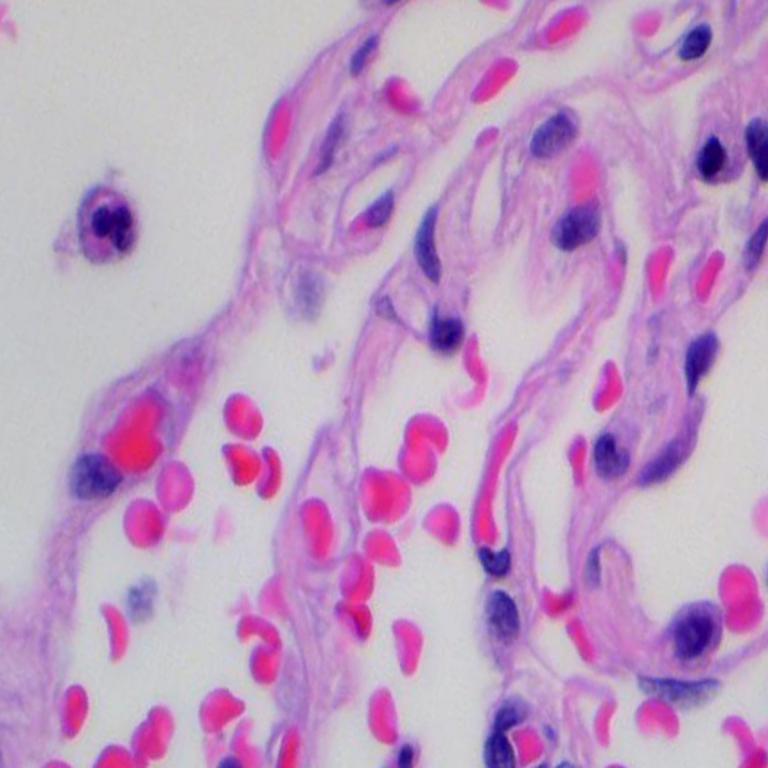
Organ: lung
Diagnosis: benign